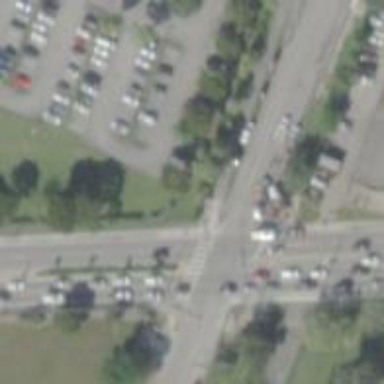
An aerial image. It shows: Uncontrolled road crossing with lines markings.